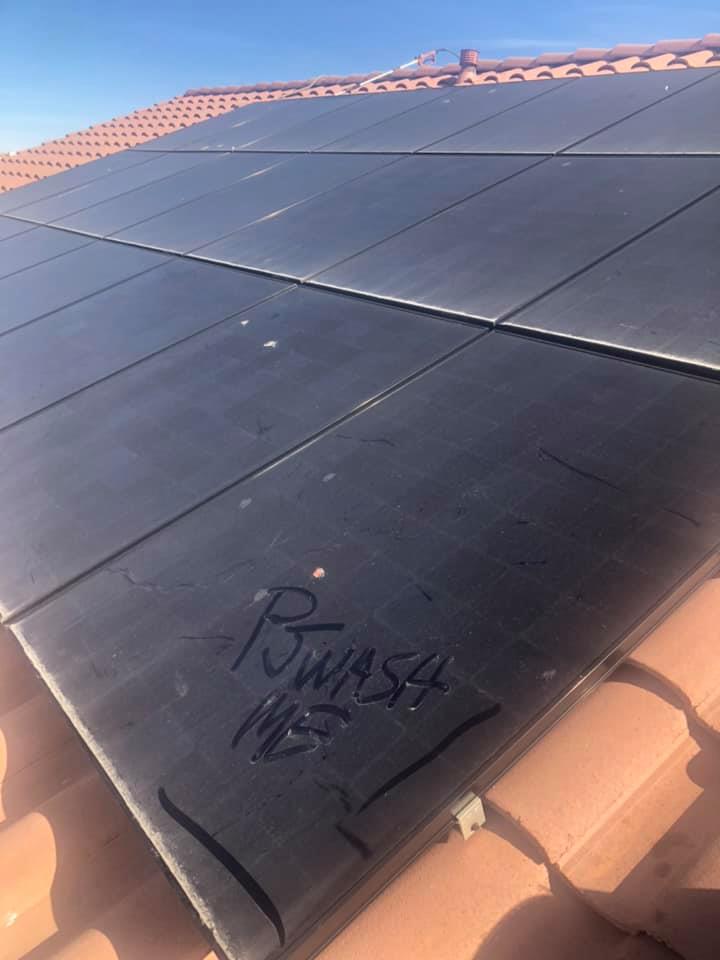
Label: Dusty